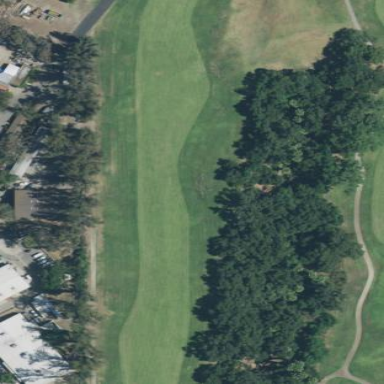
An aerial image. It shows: Grassy area designated as golf fairway.